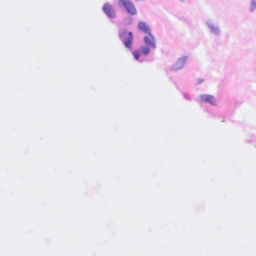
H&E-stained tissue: Breast